【题型】选择题　【知识点】解析几何　【难度】easy
已知$F_1,F_2$是椭圆$C$的焦点，$A,B$分别是$C$上第二、四象限上的点．若四边形$AF_1BF_2$为矩形，则$C$的离心率的取值范围是（ ）
A．$\left(0,\dfrac{\sqrt{2}}{2}\right)$ \qquad B．$\left(\dfrac{\sqrt{3}}{2},1\right)$ \qquad C．$\left(0,\dfrac{\sqrt{3}}{2}\right)$ \qquad D．$\left(\dfrac{\sqrt{2}}{2},1\right)$
【解答】

\noindent \textbf{【答案】} D

\vspace{0.2cm}
\noindent \textbf{【分析】} 取椭圆的上顶点$D$，可根据$\angle F_1DF_2>\dfrac{\pi}{2}$求离心率的取值范围.

\vspace{0.2cm}
\noindent \textbf{【详解】} 如图：
取椭圆的上顶点$D$，因为存在$A,B$分别是$C$上第二、四象限上的点，使得四边形$AF_1BF_2$为矩形，所以必有$\angle F_1DF_2>\dfrac{\pi}{2}$.
即$\angle F_1DO>\dfrac{\pi}{4}\Rightarrow c>b$.
所以$c^2>b^2\Rightarrow c^2>a^2-c^2\Rightarrow 2c^2>a^2\Rightarrow \dfrac{c^2}{a^2}>\dfrac{1}{2}$.
所以$e=\dfrac{c}{a}>\dfrac{\sqrt{2}}{2}$，又椭圆的离心率$e<1$，
所以$\dfrac{\sqrt{2}}{2}<e<1$.
故选：D

\vspace{0.2cm}

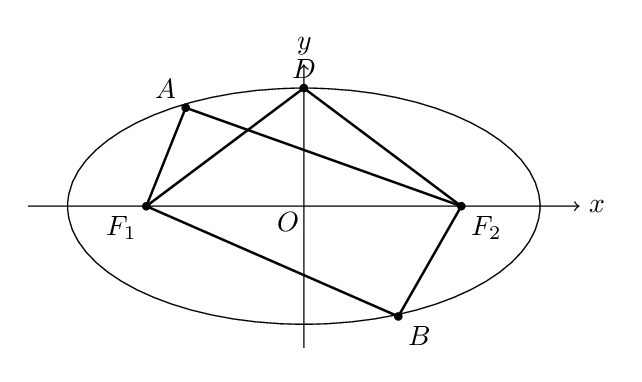